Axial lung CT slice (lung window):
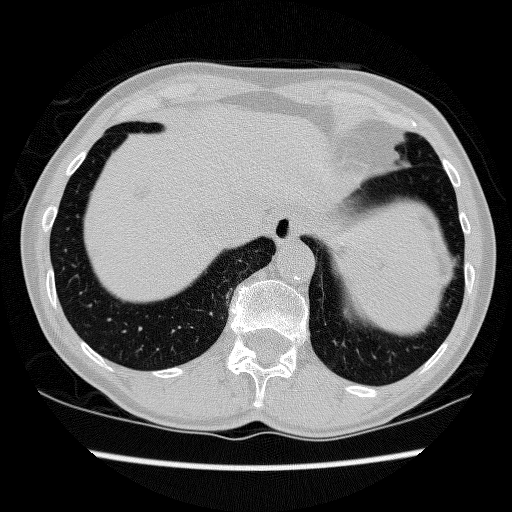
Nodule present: no